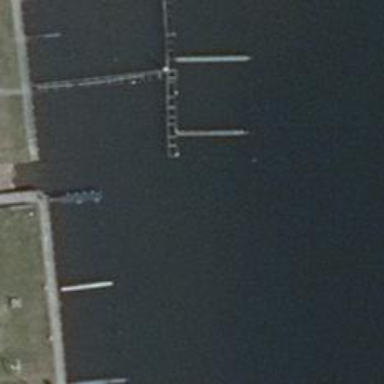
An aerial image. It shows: Man-made pier.